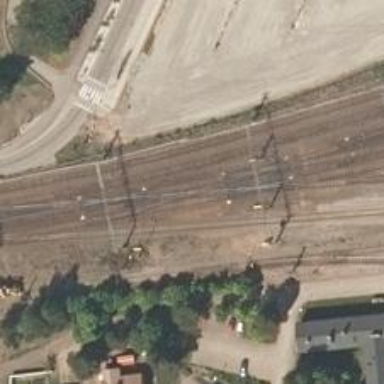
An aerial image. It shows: Railway crossing.